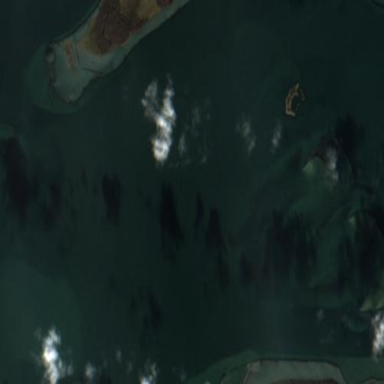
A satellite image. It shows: Oyster aquaculture site.